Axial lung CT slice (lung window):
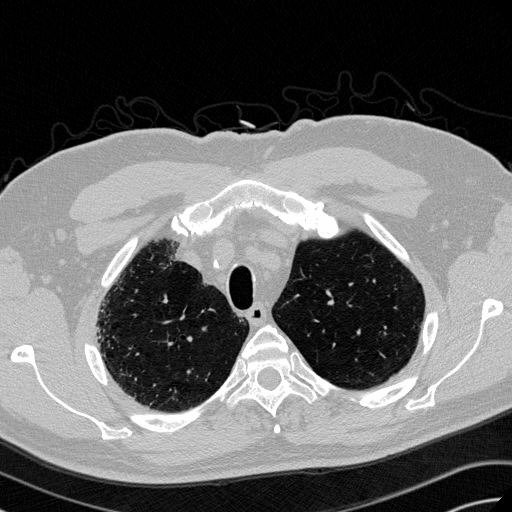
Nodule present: no